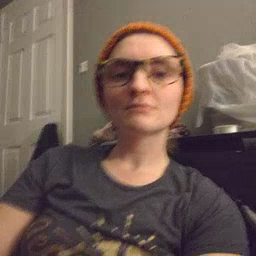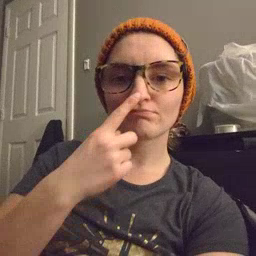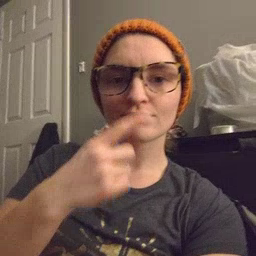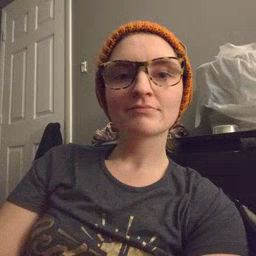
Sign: nose